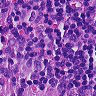
Metastatic tissue present: no